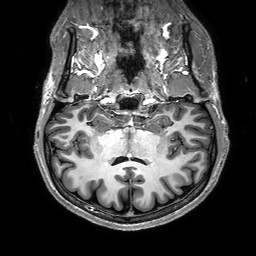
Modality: T1w
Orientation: sagittal
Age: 26
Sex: male
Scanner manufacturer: philips
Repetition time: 0.00645 s
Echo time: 0.00294 s